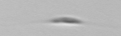
Label: Cylindrotheca_morphotype1